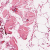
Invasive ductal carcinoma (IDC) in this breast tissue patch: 0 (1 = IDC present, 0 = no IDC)